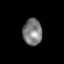
Tissue: prostate
Cell type: T cells
Senescence score: 0.3283
Nuclear area (px): 500
Mean DAPI intensity: 123.92